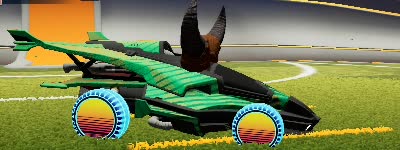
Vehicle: aftershock